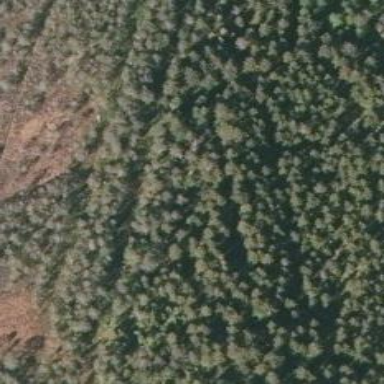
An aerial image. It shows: Woodland consisting mainly of needle-leaved trees.